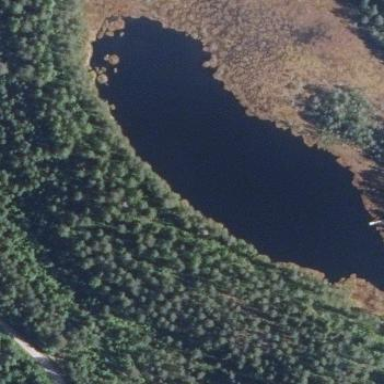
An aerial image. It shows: Serene lake surrounded by nature.